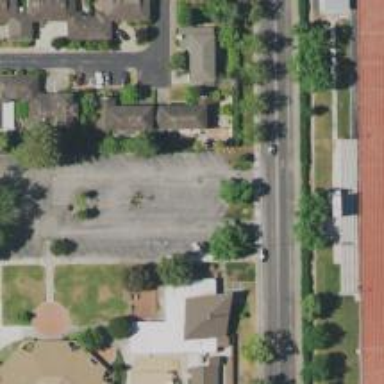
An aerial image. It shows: Parking area with asphalt surface.